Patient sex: M
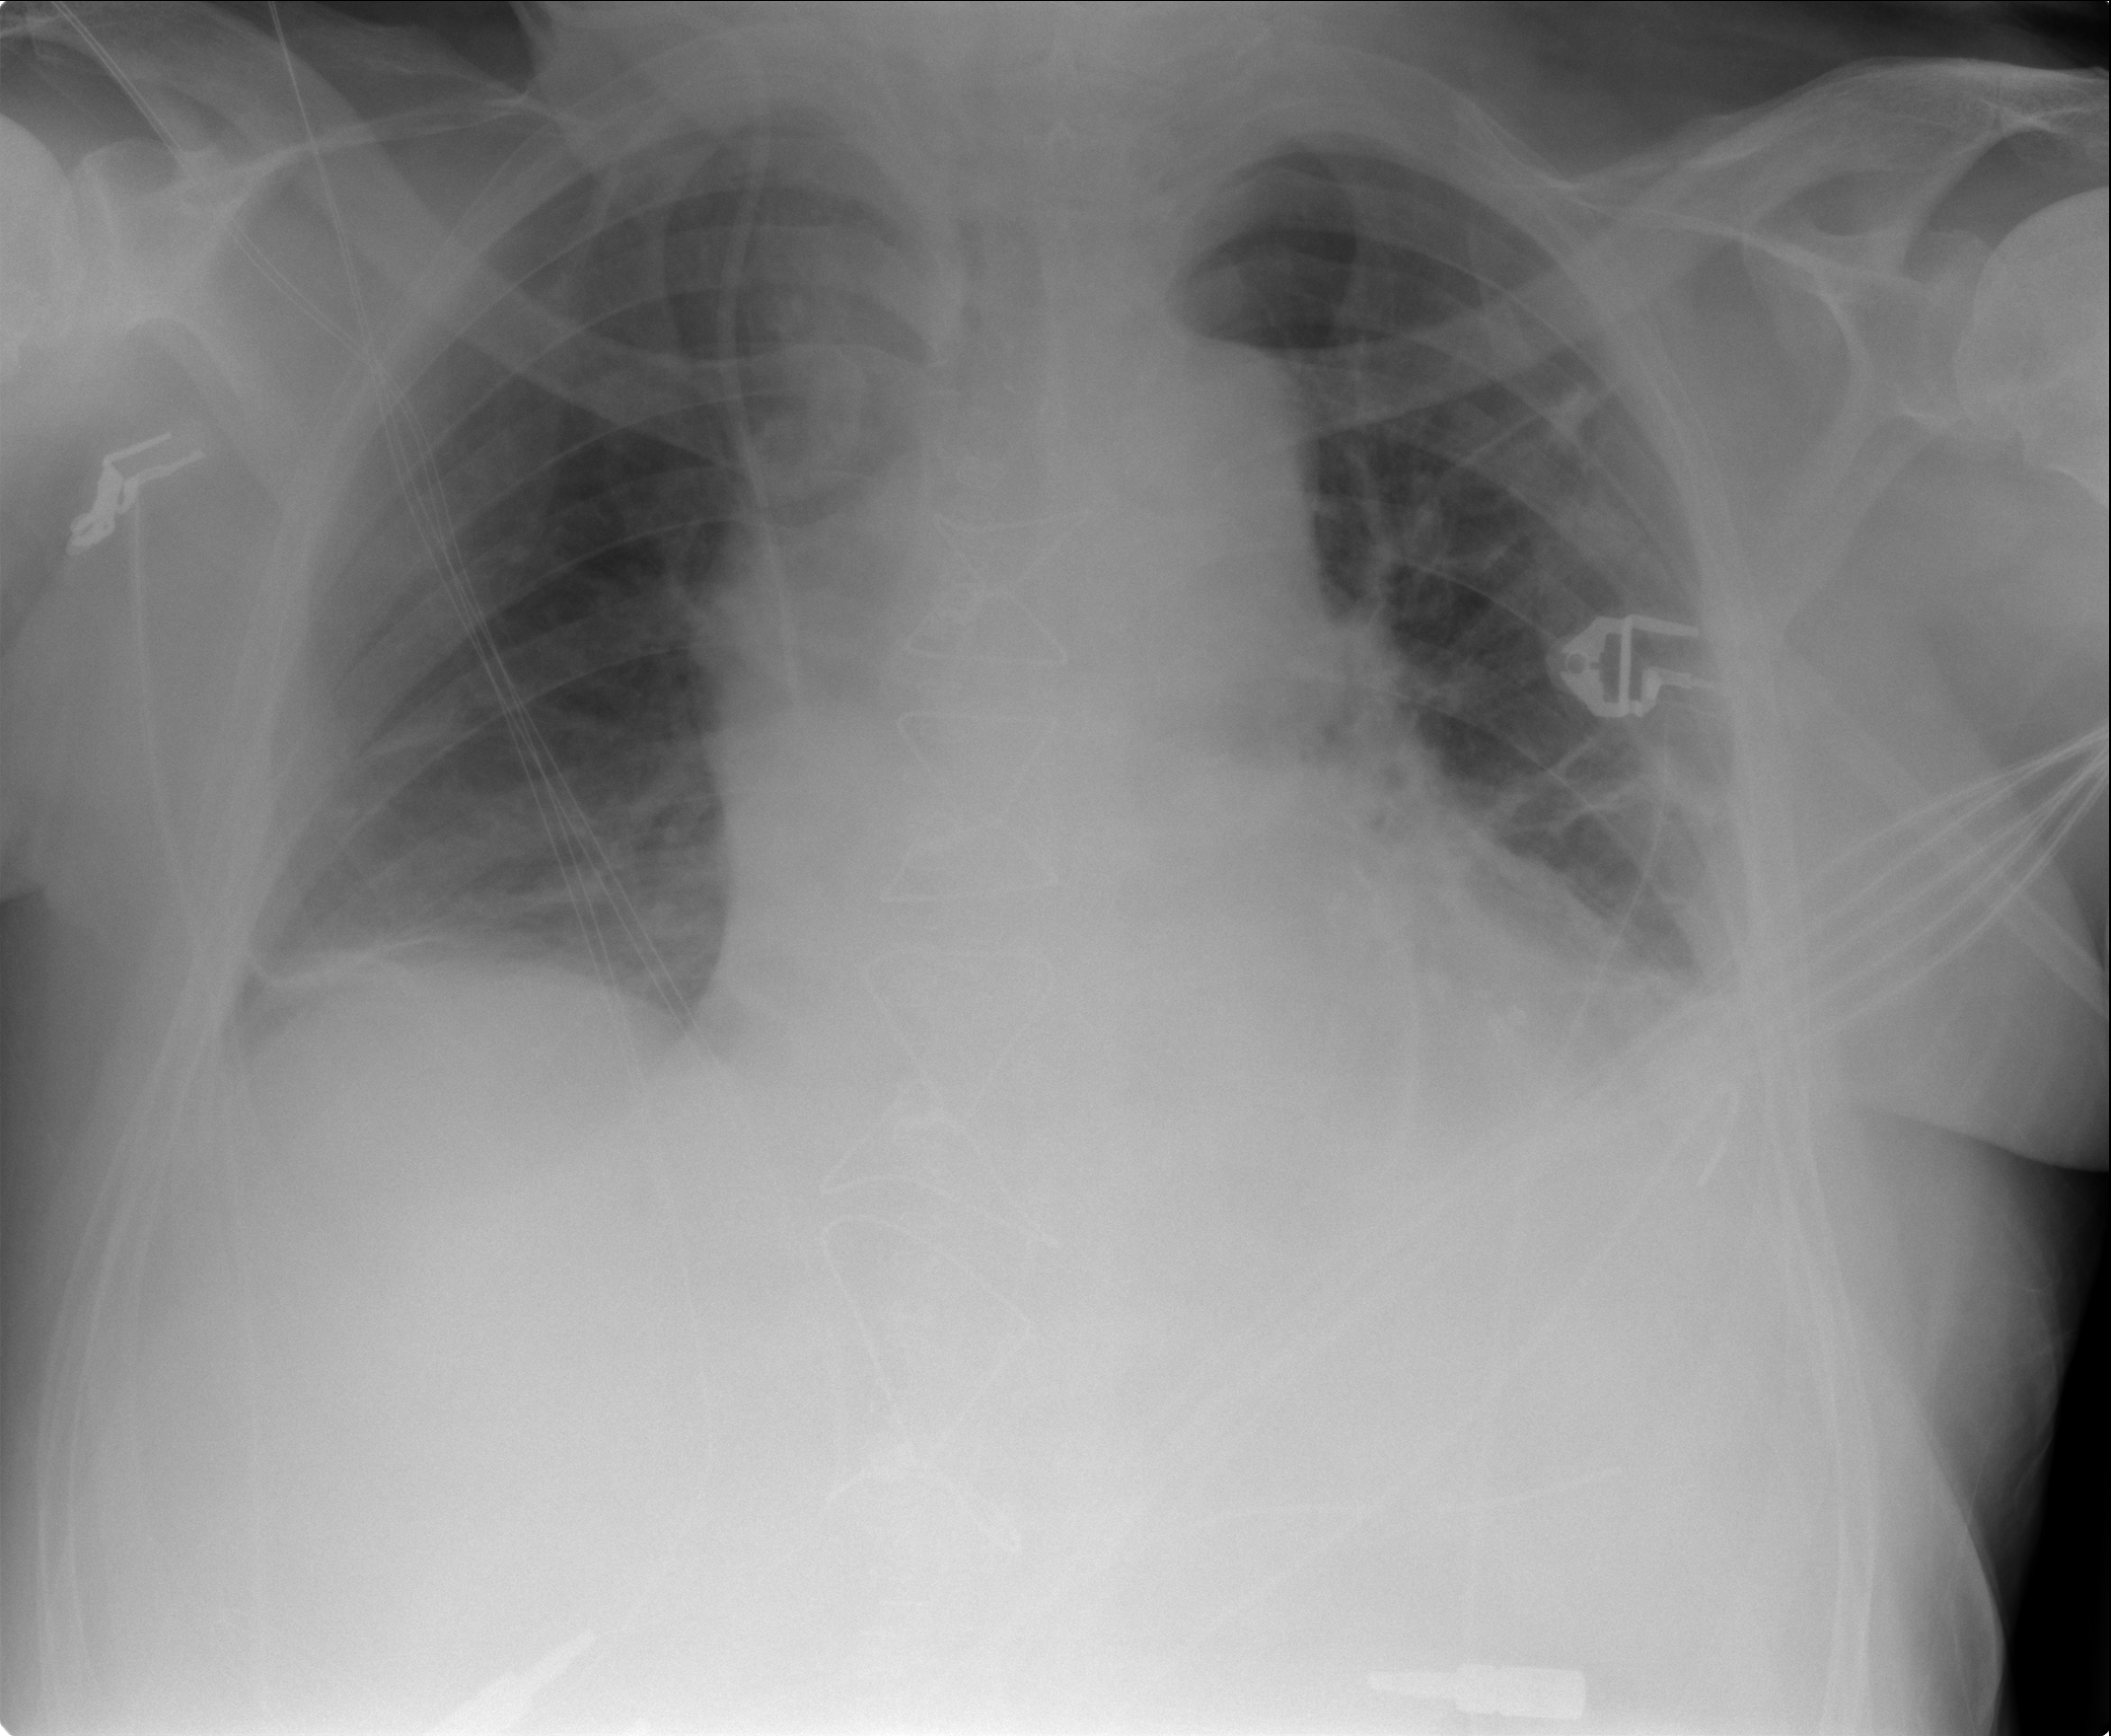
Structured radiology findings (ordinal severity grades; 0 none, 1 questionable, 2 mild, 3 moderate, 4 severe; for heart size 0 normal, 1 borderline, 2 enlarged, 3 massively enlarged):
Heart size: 2
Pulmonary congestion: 0
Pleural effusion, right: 1
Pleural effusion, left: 2
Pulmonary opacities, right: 0
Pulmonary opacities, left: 0
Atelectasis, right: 2
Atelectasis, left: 2